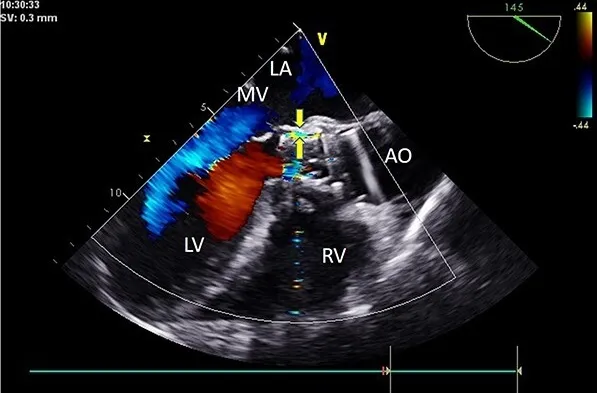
Intraoperative TEE: Long-axis aorta section shows a 1.5 mm-wide paravalvular blood flow beam, demonstrating significant improvement. Abbreviations: LA - left atrium; LV - left ventricle; RV - right ventricle; AO - aorta; MV - mitral valve.
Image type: radiology (ultrasound)